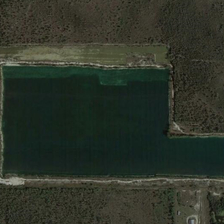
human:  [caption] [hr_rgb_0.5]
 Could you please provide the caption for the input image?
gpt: some green plants are around a polygonal green pond .

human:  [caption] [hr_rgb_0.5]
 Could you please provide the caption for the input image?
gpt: some green plants are around a polygonal green pond .

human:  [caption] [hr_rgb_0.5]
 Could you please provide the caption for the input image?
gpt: rectangular pool is surrounded by the the grassy land .

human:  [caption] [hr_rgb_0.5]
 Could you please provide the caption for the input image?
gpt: around the big pond is a white circle .

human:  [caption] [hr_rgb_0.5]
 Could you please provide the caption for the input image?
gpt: rectangular pool is surrounded by the the grassy land .